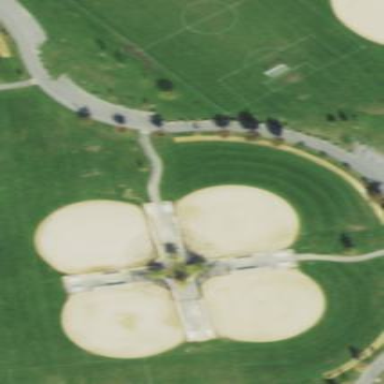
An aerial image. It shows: Baseball pitch for leisure and sports activities.